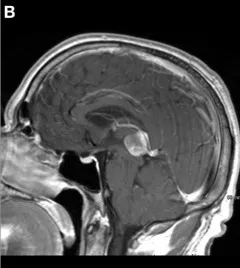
Sagittal. T1 post-contrast.
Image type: radiology (mri)